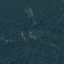
Land use / land cover: Forest